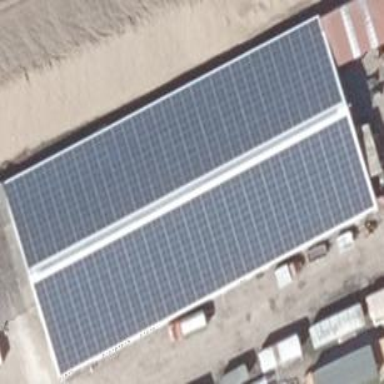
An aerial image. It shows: Building equipped with small solar photovoltaic panel for electricity generation.